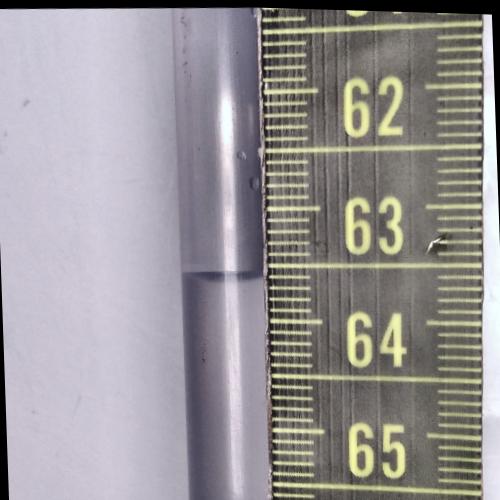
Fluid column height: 63.6 cm